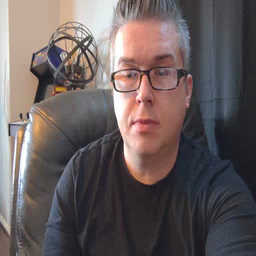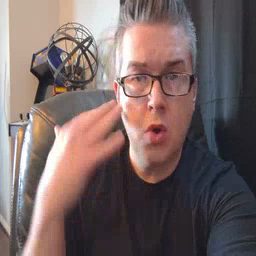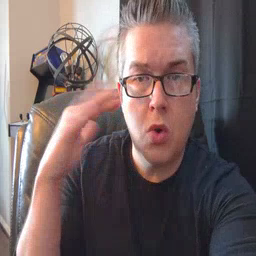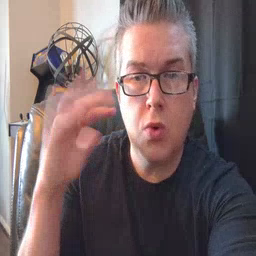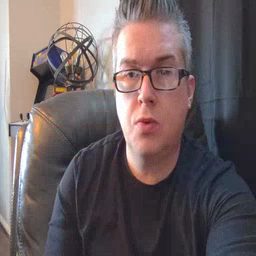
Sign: noisy